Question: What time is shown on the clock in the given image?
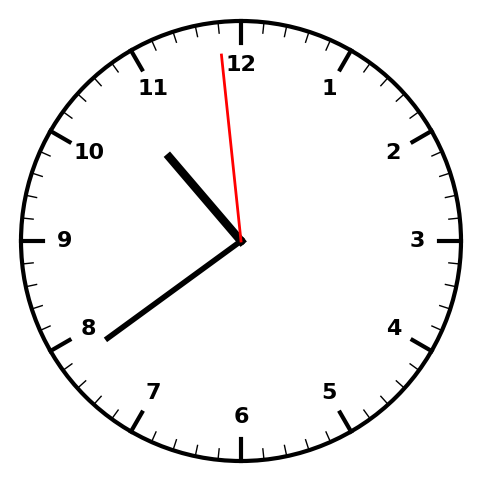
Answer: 10:38:59